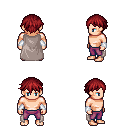
a pixel art fantasy rpg character, male body template, human, light skin, gray cape, magenta pants, brunette short bangs hairstyle, white cloth bracers, four views (front, back, left, right), 2x2 character sprite sheet, small pixel art, hard edges, no anti-aliasing